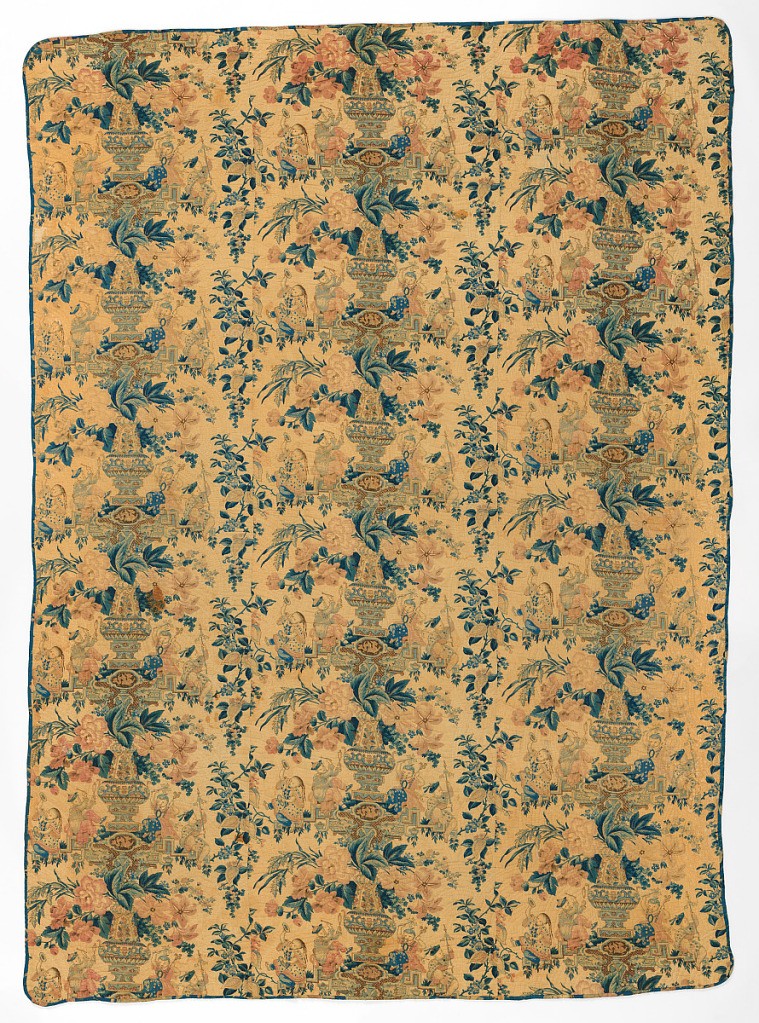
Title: Quilt
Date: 1840
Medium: cotton Technique: roller printed on plain weave
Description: Straight repeat of Chinese-style figures flanking a Chinese-style urn containing flowers. The quilted pattern is a "fish scale" for field and borders. A cotton thread of various light tones used for quilting.